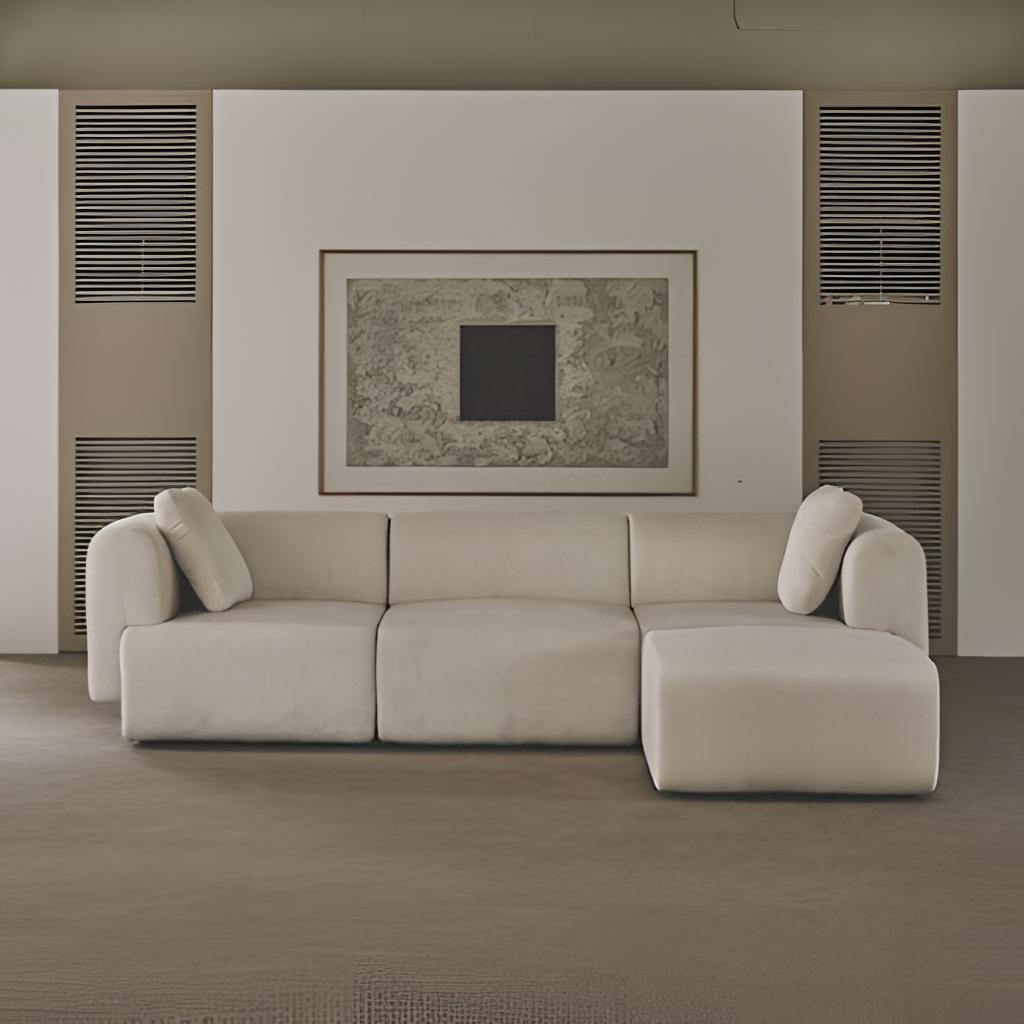
living room, beige fabric sectional sofa, carpet flooring, with solid pattern, paint wallpaper, with vertical two tone pattern, modern